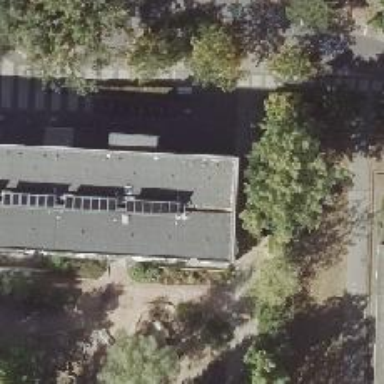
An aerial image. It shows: Kindergarten.